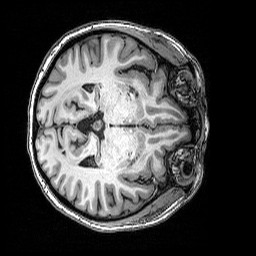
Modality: T1w
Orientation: axial
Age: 48
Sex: female
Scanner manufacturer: siemens
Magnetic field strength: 3 T
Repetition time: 2.53 s
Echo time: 0.0035 s